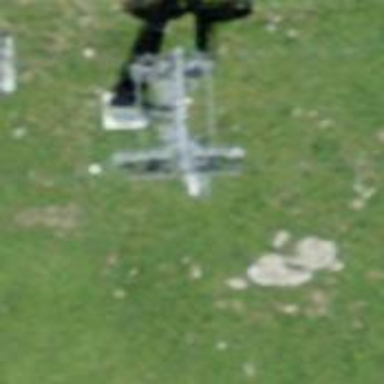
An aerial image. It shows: Pylon for aerialway.